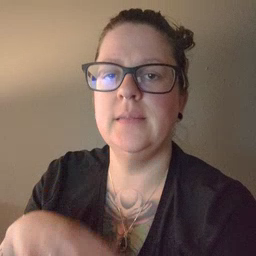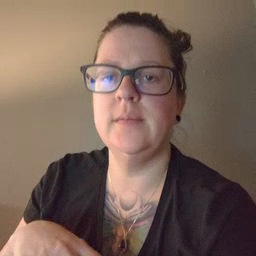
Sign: sticky